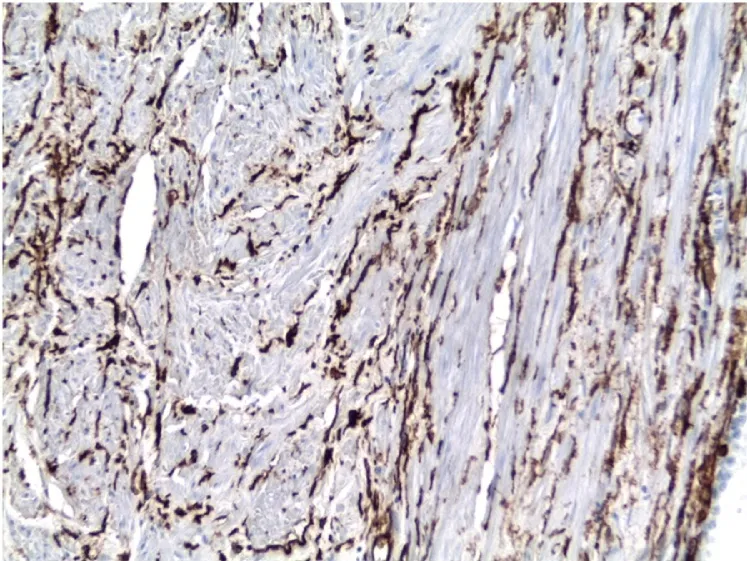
CD34 immunohistochemistry of the tumor x200.
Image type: pathology (immunostaining)